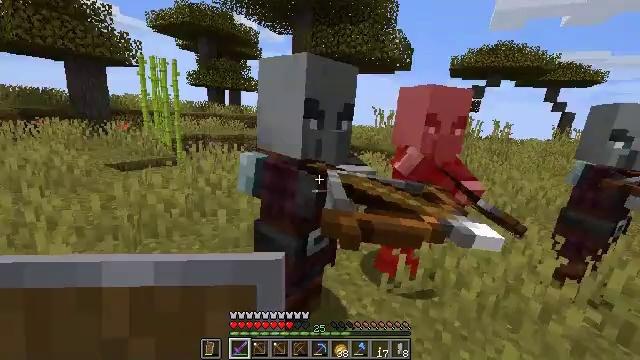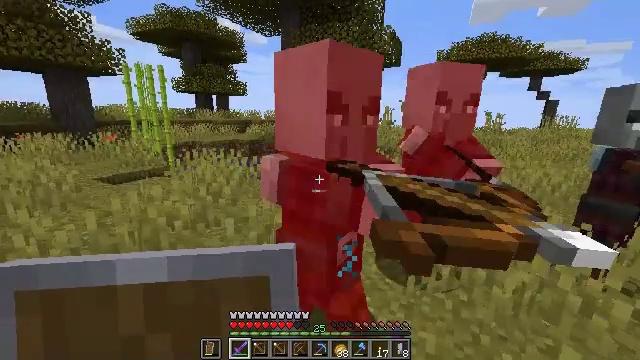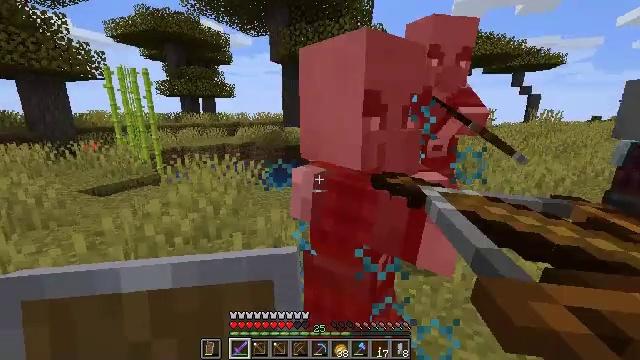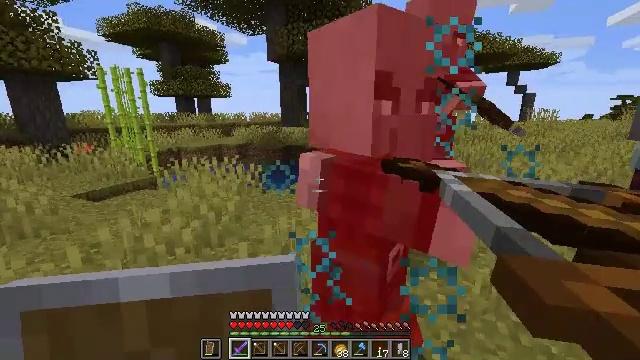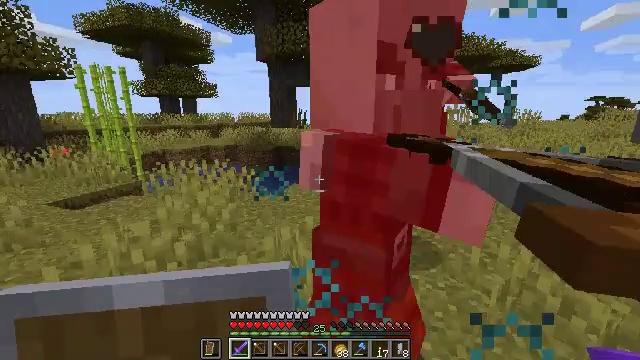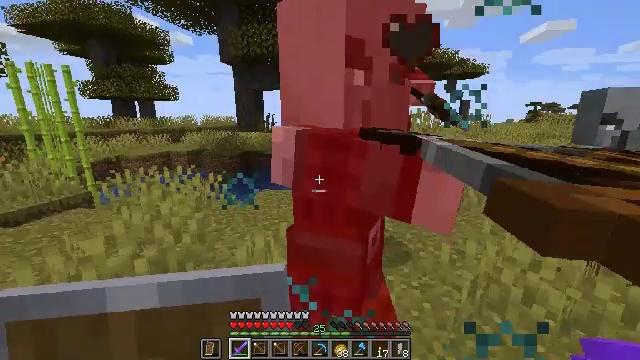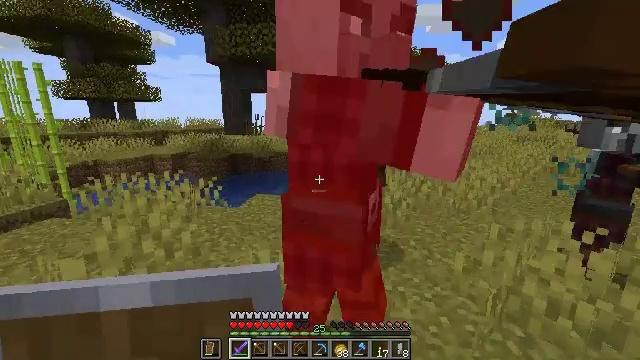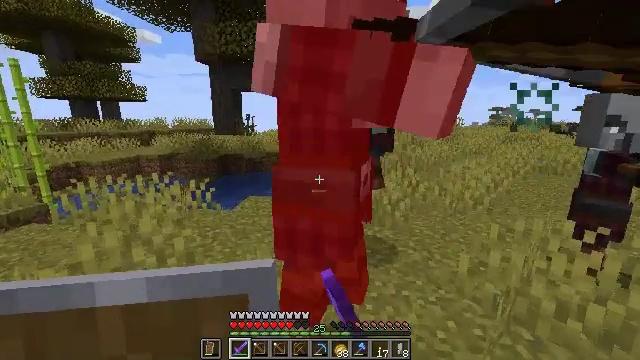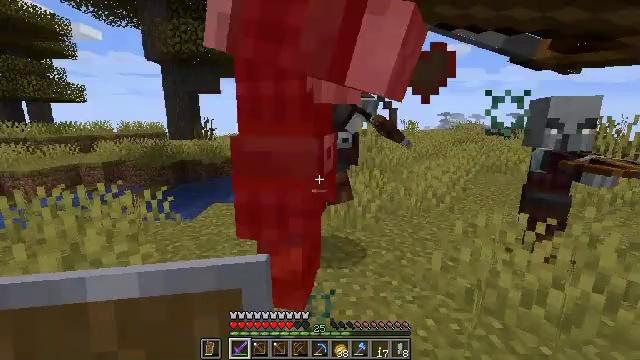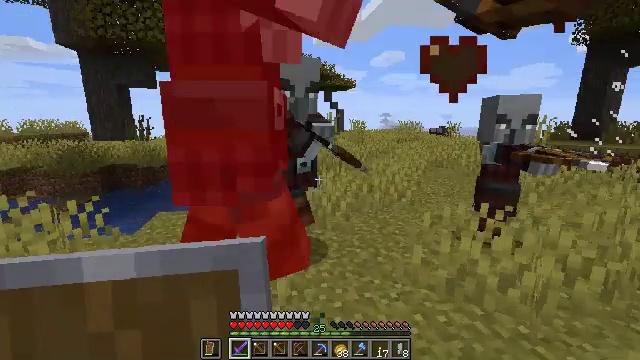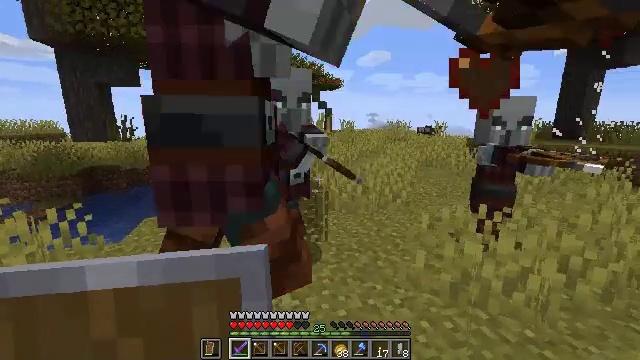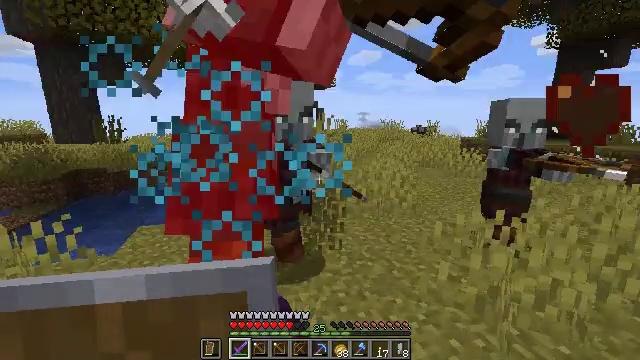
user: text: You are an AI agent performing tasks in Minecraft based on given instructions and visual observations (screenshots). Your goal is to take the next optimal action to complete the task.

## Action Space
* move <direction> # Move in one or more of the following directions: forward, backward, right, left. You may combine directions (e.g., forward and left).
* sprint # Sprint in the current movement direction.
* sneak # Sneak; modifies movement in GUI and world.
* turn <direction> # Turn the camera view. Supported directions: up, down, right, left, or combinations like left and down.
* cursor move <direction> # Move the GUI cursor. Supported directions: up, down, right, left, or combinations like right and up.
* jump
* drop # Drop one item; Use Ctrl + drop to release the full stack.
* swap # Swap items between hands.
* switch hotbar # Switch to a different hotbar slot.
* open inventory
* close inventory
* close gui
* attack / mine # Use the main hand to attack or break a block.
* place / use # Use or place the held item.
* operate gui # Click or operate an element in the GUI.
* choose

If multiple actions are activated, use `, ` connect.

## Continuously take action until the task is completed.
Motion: motion action
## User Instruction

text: Fight against raiders.
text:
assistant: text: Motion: move forward and move left, turn right, attack / mine
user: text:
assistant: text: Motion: move forward and move left, turn right, attack / mine
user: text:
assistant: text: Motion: move forward and move left, attack / mine
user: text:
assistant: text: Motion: move forward and move left, turn right, attack / mine
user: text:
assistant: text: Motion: move forward and move left, turn right
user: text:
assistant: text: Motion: move forward and move left, turn right, attack / mine
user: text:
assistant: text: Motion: move forward and move left, turn right, attack / mine
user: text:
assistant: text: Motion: move forward and move left, turn right
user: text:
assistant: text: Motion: move forward and move left, turn right
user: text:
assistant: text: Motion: move forward and move left, turn right, attack / mine
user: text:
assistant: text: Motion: move forward and move left, turn right, attack / mine
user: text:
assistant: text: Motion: no_op